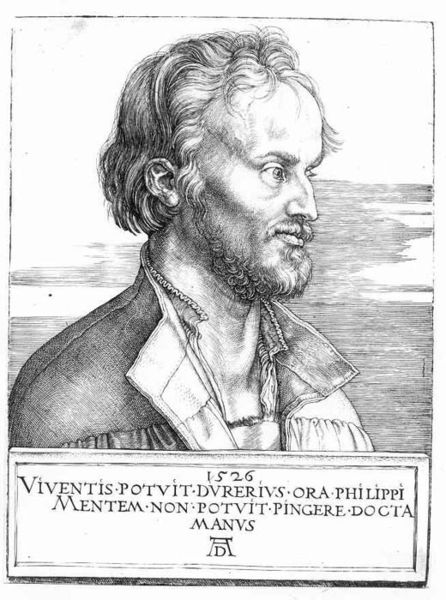
Titel: Philipp Melanchthon
Künstler: Albrecht Dürer
Standort: Karlsruhe
Institution: Staatliche Kunsthalle Karlsruhe
Schlagwörter: gemälde, hand, himmel, kopf, mann, schatten, weiß, grau, haar, hintergrund, mund, nase, ohr, profil, schwarz, stirn, zeichnung, alt, bart, hemd, jacke, schnurrbart, augen, falten, gesicht, kragen, rahmen, vollbart, bildnis, hals, portrait, porträt, signatur, auge, haare, mantel, blatt, kinn, lippe, locken, schulter, lächeln, schrift, grafik, graphik, ausdruck, rand, könig, schnauz, inschrift, ad, nachdenklich, jahreszahl, naht, selbstporträt, skepsis, tusche, druck, schwarz-weiß, monogramm, schraffur, radierung, stich, lockig, hakennase, text, beschriftung, kittel, arzt, wissenschaftler, halbprofil, zahl, mittelalter, wams, dürer, kupferstich, schraffierung, unterlippe, doktor, legende, nürnberg, latein, stick, albrecht, albrecht dürer, düre, dürrer, selbstbildniss, philipp, philippi, melanchthon, gelockt, melanchton, passe, krumme nase, mnn, schulterpasse, porrät, köng, n, 1526, viventis, kragen offen, manus, mente, dokter, mans, mentem, potuit, durerius, portuit, docta